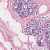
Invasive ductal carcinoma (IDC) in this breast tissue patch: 0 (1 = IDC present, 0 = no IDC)